Field crop: maize
Growth stage: 2
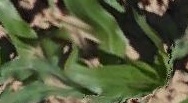
Species: maize